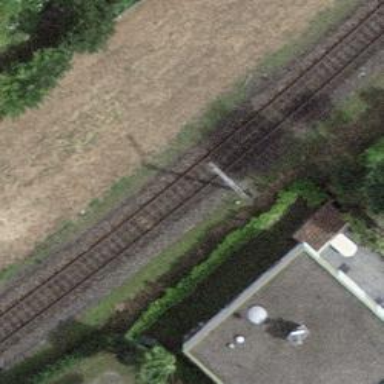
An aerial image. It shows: Single-track railway with electrified contact lines.